Question: I just downloaded and installed the new Android SDK. When I start the emulator, on the emulator screen it says . There are , , etc are all disabled. How do I make these buttons enabled?

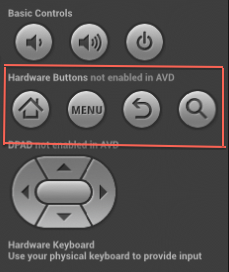
Answer: You'll need to modify the Device Definitions. To do this, find the "Device Definitions" tab in the Android Virtual Device Manager and double click on the device you're using.
Make sure the Buttons are set to Hardware.

Don't forget to update your device settings: